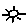
Label: sun